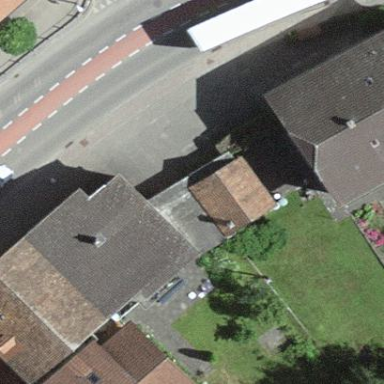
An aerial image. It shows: Garage building.